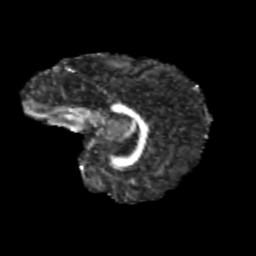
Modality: FA
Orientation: sagittal
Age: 13
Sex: male
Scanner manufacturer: siemens
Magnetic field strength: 3 T
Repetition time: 3.8 s
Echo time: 0.07 s